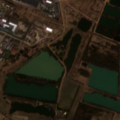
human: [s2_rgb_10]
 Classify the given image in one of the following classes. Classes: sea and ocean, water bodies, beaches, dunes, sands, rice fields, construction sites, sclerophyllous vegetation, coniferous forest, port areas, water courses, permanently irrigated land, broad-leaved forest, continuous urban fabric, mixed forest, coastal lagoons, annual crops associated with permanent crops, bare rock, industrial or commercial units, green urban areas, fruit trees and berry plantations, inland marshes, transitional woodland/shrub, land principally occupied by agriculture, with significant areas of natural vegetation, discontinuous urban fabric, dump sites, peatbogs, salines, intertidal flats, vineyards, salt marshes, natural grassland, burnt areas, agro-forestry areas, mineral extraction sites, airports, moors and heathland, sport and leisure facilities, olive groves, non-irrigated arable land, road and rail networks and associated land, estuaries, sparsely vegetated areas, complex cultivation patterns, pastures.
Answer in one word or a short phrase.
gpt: industrial or commercial units, pastures, land principally occupied by agriculture, with significant areas of natural vegetation, water bodies